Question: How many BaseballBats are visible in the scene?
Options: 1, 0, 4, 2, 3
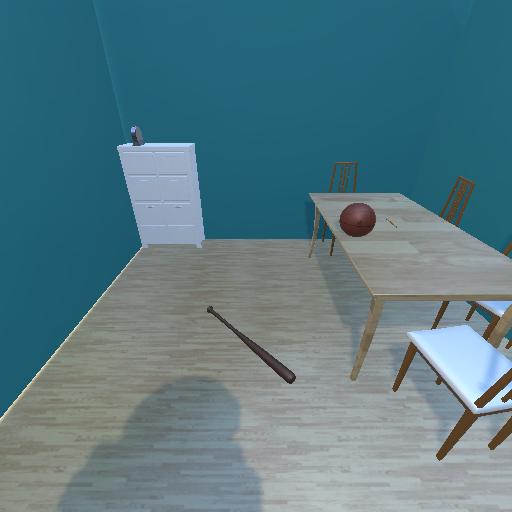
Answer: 1